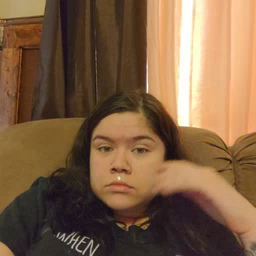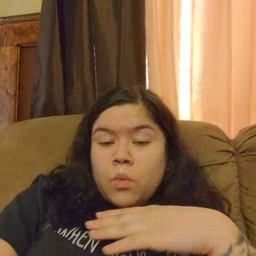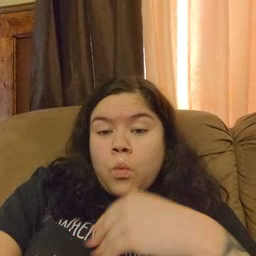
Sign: white